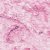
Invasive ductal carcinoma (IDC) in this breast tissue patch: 0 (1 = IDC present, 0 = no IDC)